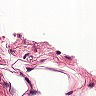
Metastatic tissue present: no